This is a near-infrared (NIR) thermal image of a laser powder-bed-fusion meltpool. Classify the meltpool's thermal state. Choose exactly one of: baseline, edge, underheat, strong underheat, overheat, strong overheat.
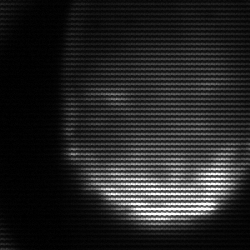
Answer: edge